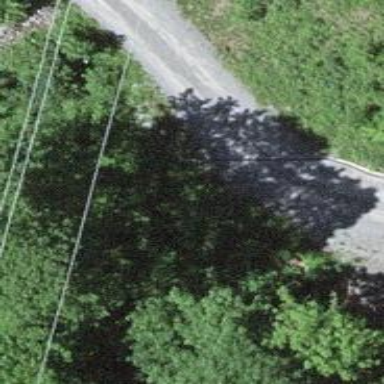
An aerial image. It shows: Service road with fine gravel surface.